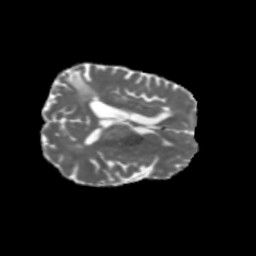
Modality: MD
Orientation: axial
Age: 50
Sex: female
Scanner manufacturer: siemens
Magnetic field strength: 3 T
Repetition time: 5.47 s
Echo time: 0.0854 s